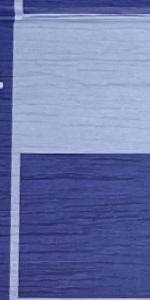
Label: Empty